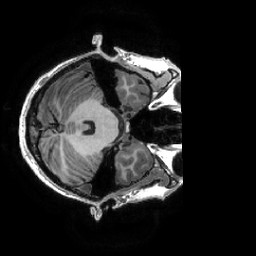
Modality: T1w
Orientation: axial
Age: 31
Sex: male
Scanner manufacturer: ge
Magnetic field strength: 3 T
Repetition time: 0.0073 s
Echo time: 0.003 s